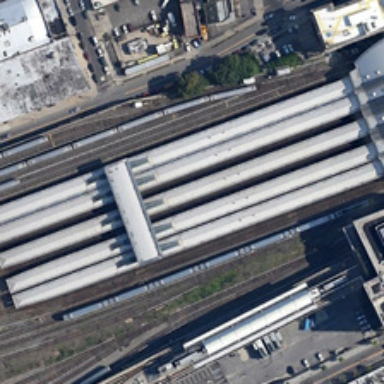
Some buildings and several green trees are in two sides of a railway station .